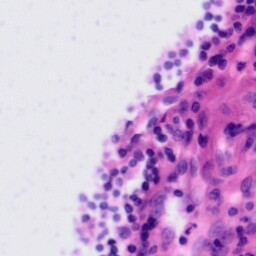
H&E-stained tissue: Tonsil